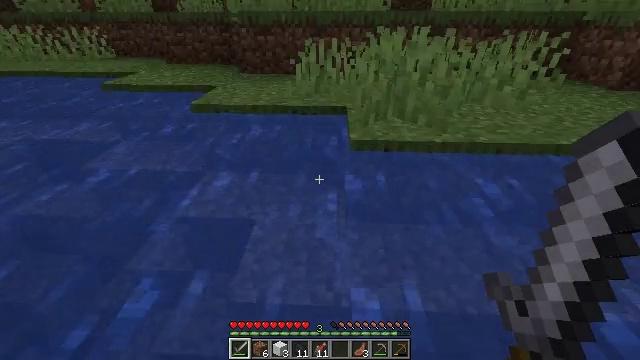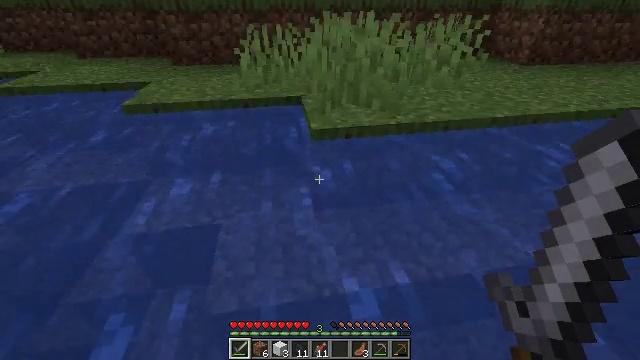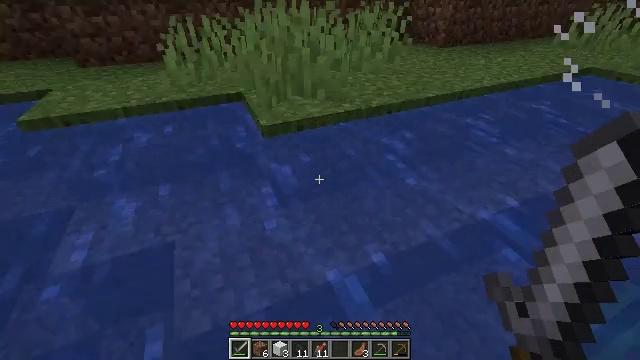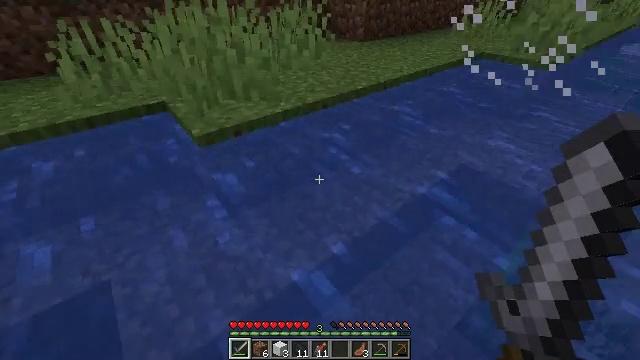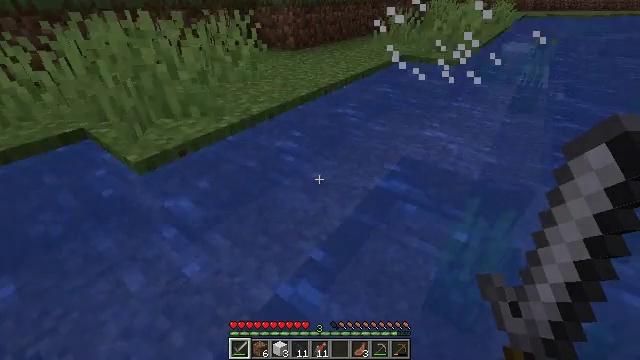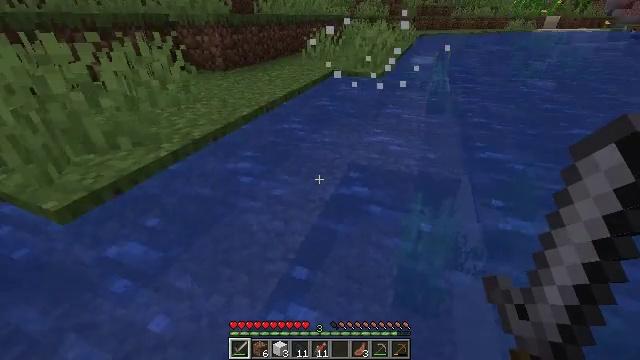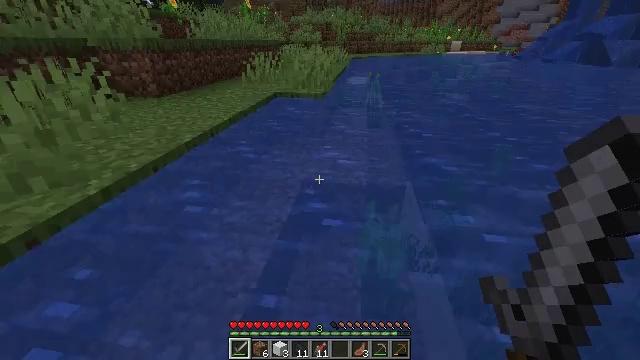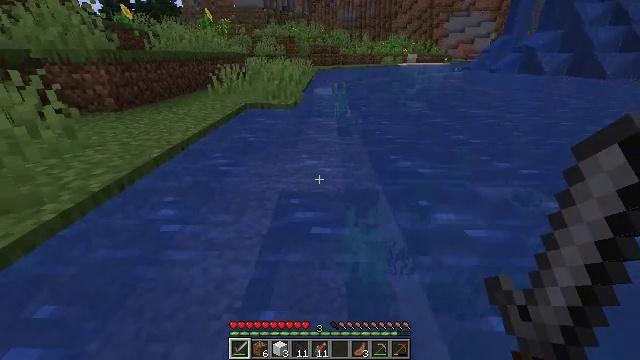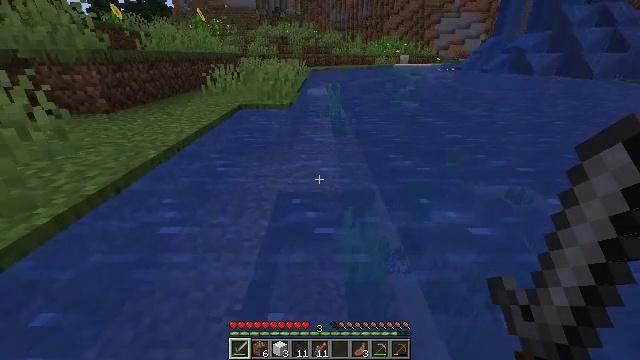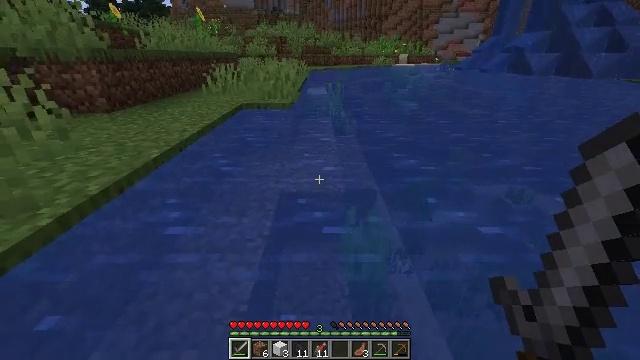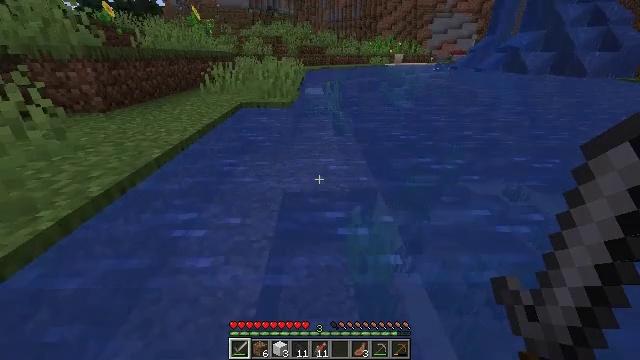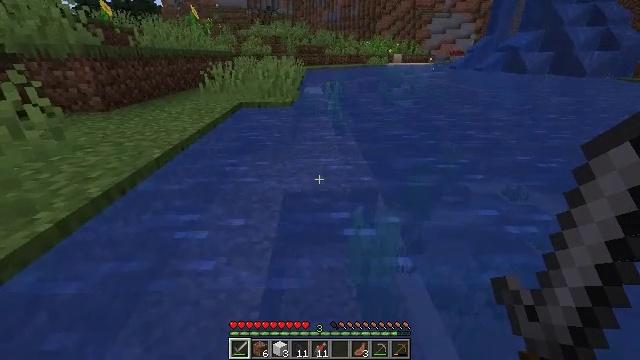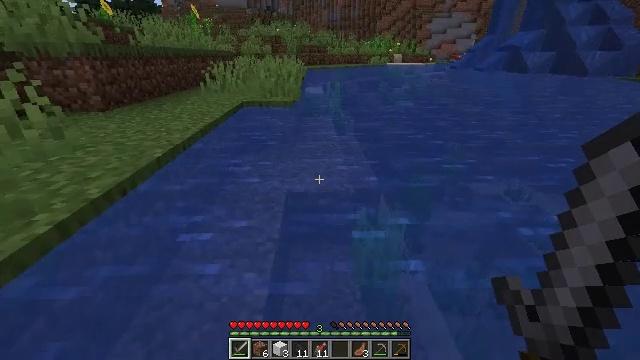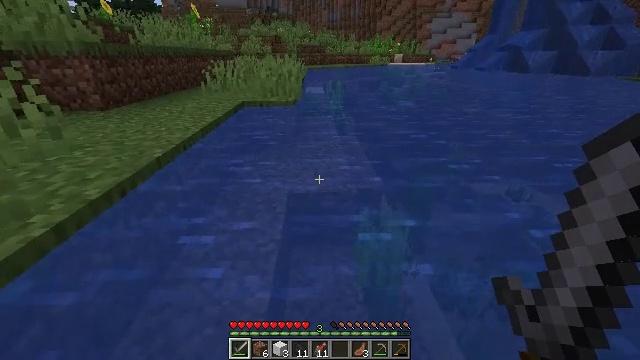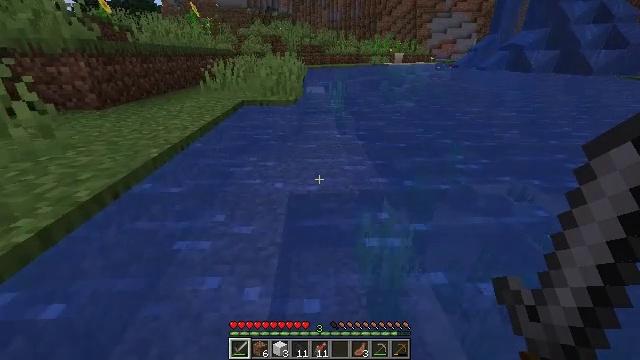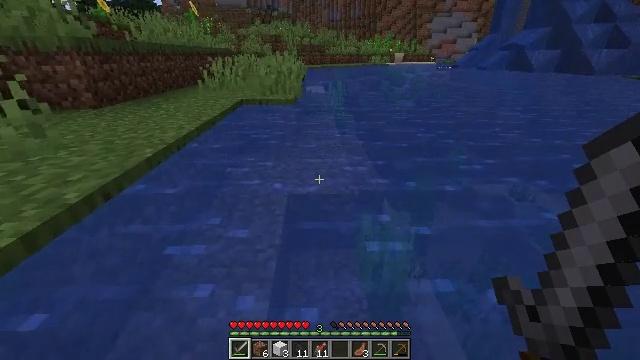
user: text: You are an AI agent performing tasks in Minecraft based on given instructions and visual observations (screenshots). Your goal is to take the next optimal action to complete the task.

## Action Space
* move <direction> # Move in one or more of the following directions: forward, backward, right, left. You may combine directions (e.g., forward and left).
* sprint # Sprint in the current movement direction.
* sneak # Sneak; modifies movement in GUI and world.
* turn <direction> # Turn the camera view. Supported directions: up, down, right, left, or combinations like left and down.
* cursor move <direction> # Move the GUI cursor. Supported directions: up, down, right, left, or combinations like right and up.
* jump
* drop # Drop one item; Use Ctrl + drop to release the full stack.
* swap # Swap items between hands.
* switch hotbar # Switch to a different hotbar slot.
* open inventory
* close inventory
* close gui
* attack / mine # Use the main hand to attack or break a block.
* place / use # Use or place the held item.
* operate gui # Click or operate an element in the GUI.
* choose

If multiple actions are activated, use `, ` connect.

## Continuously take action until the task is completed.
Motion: motion action
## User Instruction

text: Fish and kill the salmon.
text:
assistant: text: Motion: move forward and move left, turn right and down
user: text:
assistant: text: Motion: move forward and move left, turn right and down
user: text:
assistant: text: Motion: move forward and move left, turn right
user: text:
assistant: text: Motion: move forward and move left, turn right and up
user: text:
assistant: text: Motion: move forward and move left, turn right and up
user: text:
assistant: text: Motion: move forward and move left, turn right and up
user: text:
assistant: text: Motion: move forward and move left, turn right and up
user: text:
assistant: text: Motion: move forward and move left, turn right
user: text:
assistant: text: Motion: move forward and move left
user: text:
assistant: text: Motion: move forward and move left, turn right
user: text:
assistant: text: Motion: move forward
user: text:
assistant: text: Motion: move forward
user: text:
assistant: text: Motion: move forward and move right
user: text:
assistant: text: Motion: move forward and move right
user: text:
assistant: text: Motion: move forward and move right
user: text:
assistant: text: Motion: move forward and move right
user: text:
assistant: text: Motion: move forward and move right
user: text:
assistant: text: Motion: move forward and move right
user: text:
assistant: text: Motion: move forward and move right
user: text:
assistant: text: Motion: move forward and move right
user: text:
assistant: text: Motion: move forward and move right
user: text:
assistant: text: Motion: move forward and move right
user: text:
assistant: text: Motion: move forward and move right
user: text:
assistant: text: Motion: move forward and move right
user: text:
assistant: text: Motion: move forward and move right, turn right
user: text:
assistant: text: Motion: move forward and move right, turn right and up
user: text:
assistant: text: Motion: move forward and move right, turn right
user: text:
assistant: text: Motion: move forward and move right
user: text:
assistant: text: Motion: move forward and move right
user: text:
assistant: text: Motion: move forward and move right